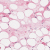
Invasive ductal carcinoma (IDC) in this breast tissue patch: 0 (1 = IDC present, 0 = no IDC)